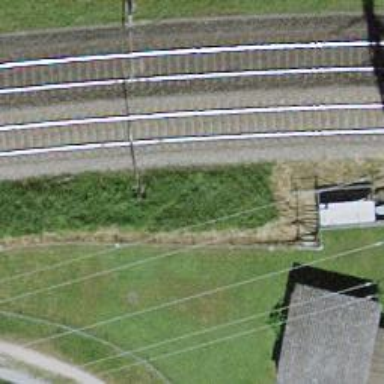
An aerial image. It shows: One railway track on embankment with electrified contact line.